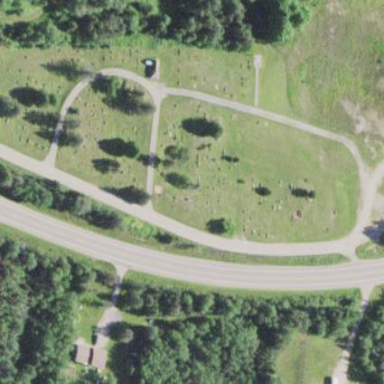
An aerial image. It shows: Cemetery.